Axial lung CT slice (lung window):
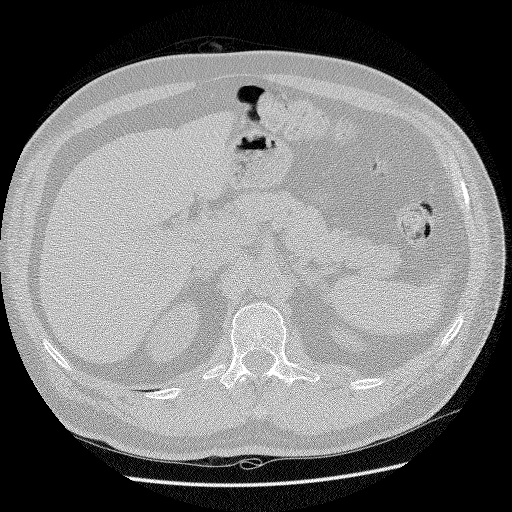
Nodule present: no